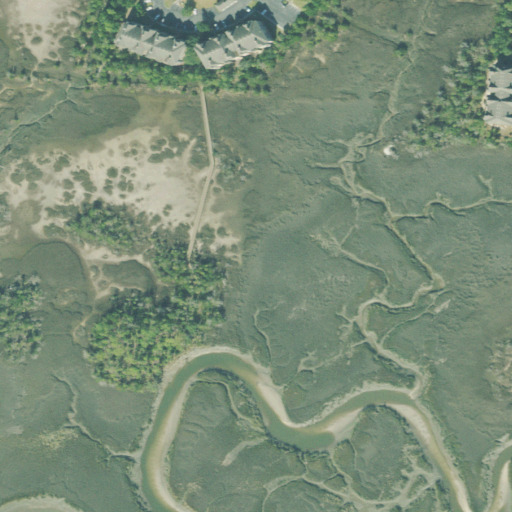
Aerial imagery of island in Georgia named Whitemarsh Island containing herbaceous wetlands, medium intensity development, open water, low intensity development, evergreen forest, open development, and grassland